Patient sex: F
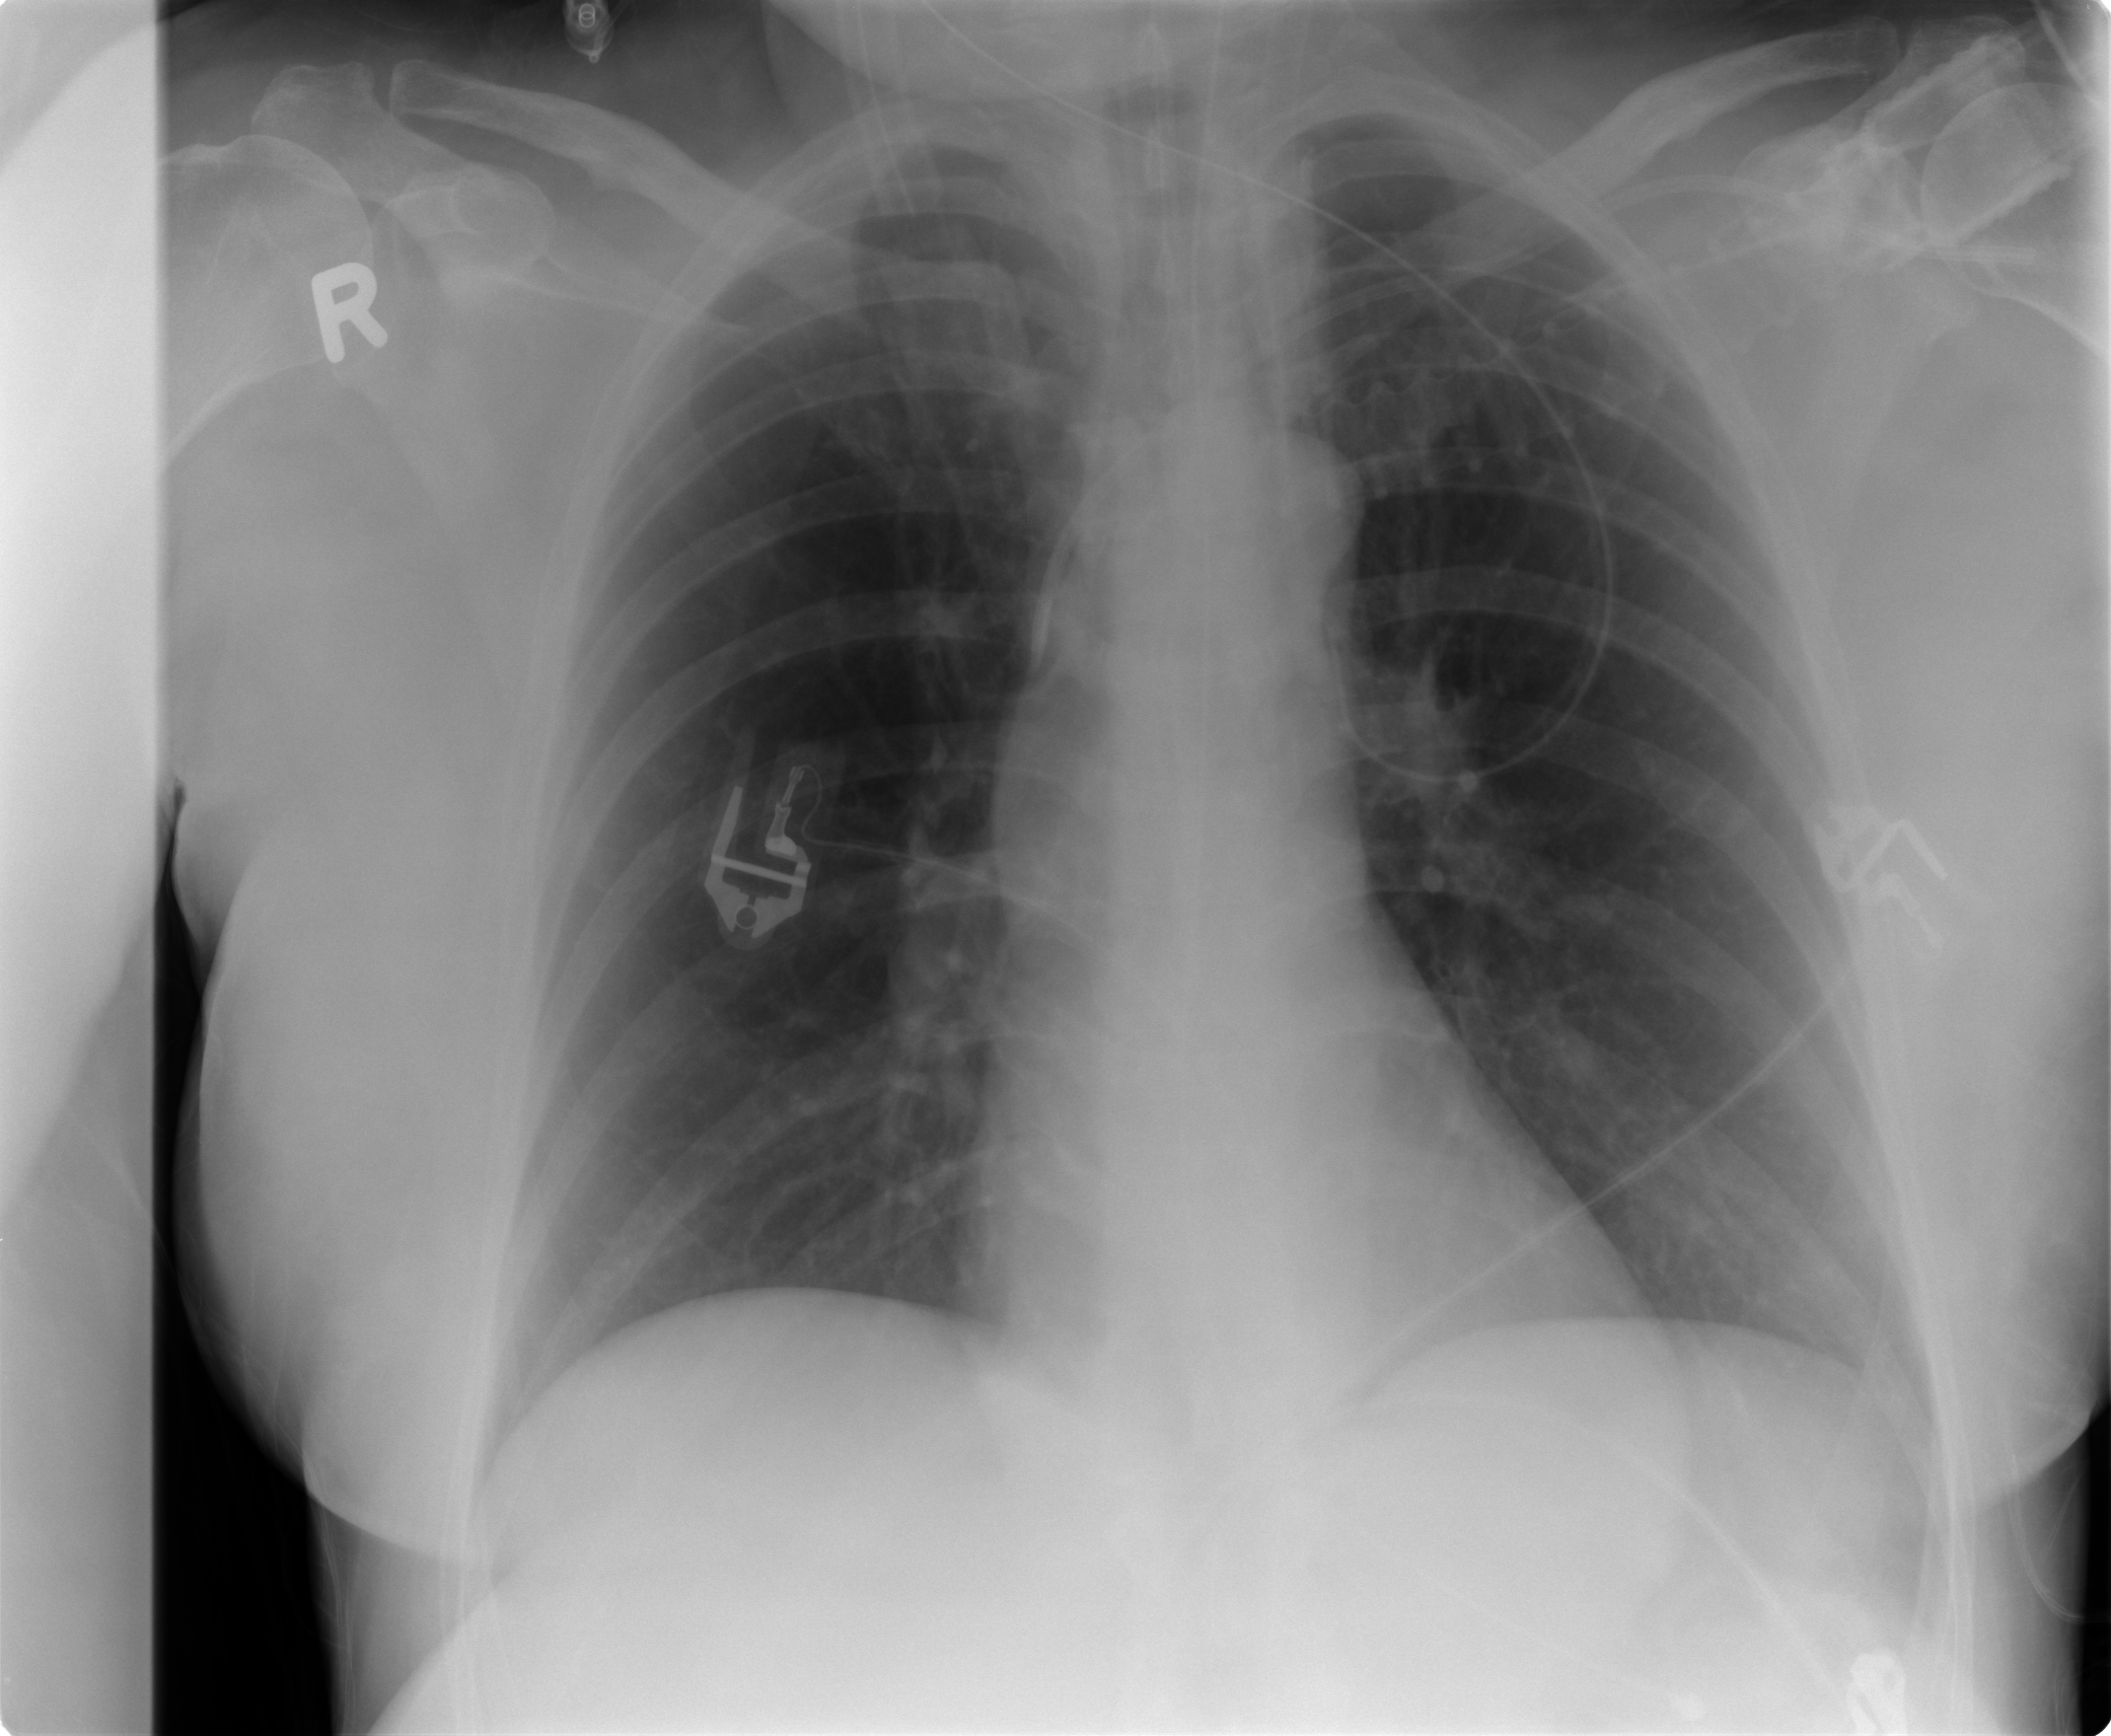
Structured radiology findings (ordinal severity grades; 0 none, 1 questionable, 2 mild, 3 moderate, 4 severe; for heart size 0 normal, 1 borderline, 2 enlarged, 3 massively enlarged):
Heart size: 0
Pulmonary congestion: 0
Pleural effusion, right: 0
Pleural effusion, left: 0
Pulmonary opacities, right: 0
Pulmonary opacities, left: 0
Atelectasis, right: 0
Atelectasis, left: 1